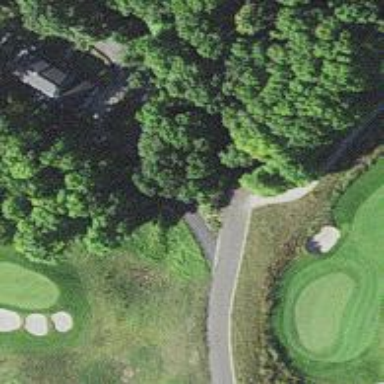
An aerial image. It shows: Pathway for golfing.